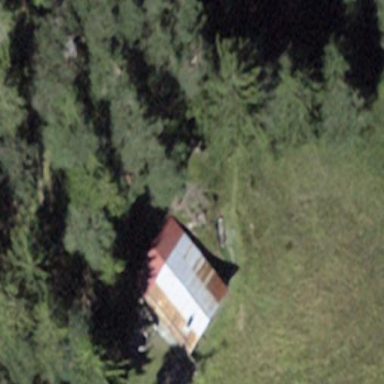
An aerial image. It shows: Hut.